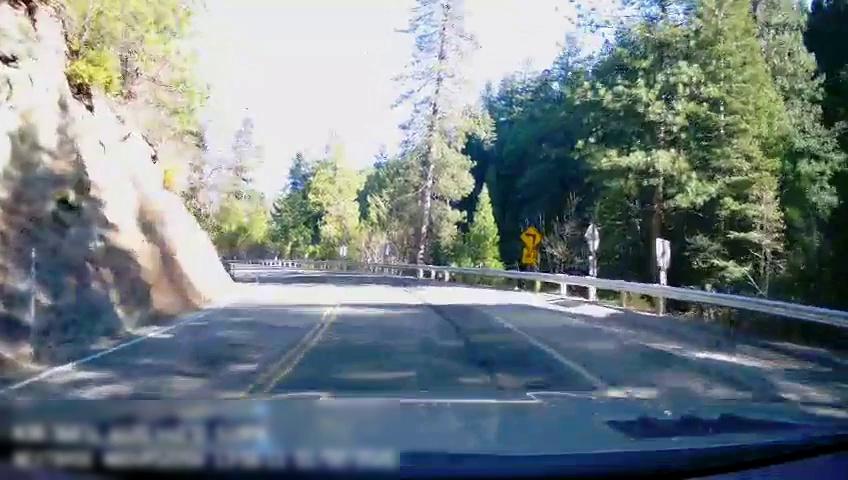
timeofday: Day
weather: Sunny
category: Drivable Space
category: Lanes | Alternate Lane
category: Lanes | Opposite Lane
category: Lanes | Current Lane
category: Lanes | Opposite Lane
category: Traffic | Signs
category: Traffic | Signs